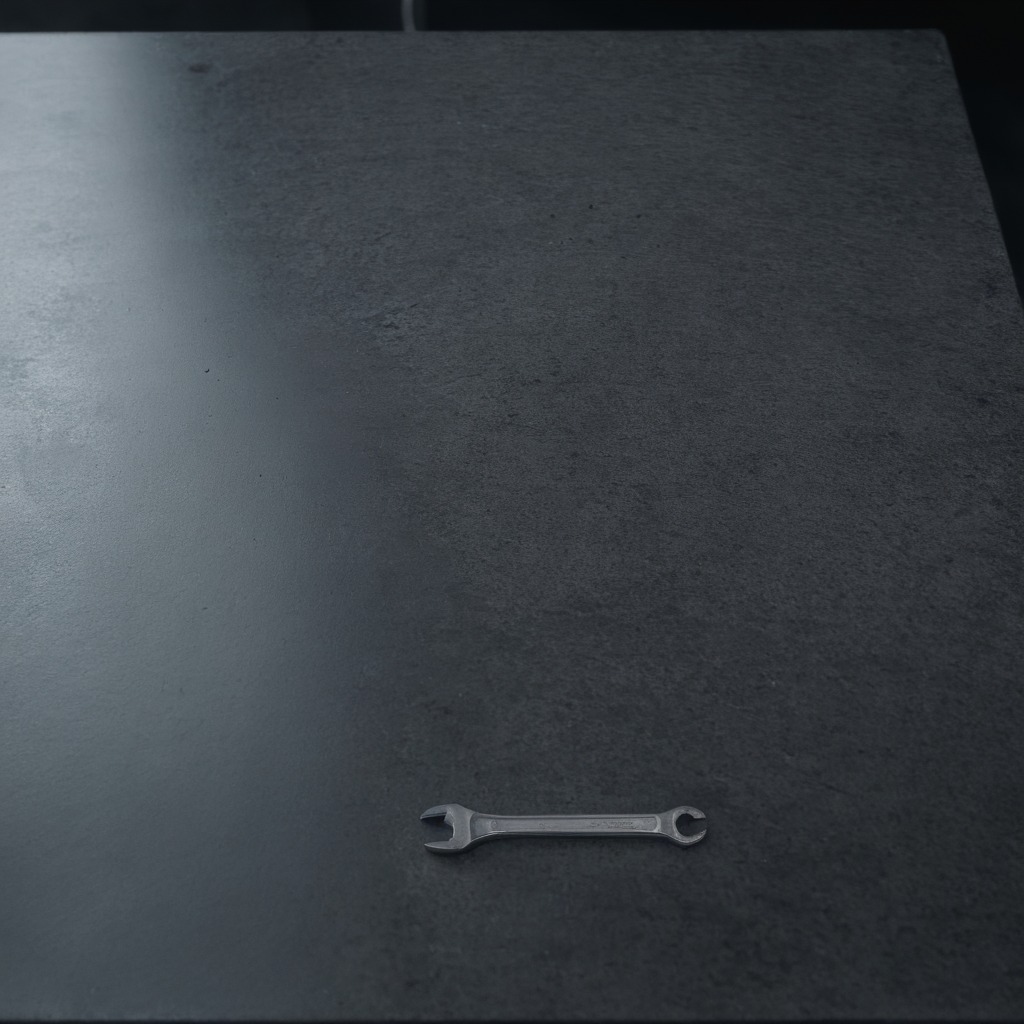
An wrench is lying on the clean granite table inside a workshop at night.